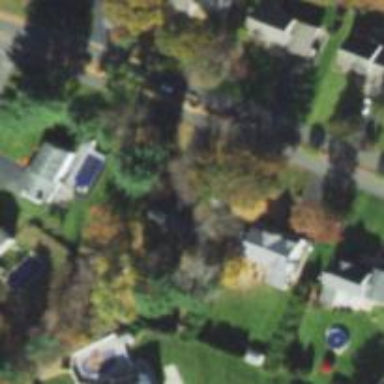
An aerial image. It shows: Residential road.